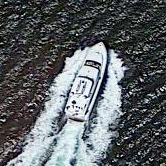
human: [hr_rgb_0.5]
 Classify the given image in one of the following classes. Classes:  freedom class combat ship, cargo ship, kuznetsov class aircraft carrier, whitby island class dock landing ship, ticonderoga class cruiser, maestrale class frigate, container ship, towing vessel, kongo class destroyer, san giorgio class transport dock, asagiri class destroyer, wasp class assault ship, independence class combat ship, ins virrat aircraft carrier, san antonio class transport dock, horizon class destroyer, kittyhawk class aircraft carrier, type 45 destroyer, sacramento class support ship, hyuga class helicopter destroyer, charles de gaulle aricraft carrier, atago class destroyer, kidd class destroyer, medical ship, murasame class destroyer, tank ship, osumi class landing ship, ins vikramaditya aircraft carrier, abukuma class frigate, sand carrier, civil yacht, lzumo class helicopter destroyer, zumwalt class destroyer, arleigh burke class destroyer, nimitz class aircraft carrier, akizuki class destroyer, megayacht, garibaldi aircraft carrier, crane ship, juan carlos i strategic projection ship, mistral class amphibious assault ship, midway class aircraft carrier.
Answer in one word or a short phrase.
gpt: Civil yacht